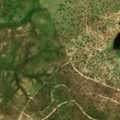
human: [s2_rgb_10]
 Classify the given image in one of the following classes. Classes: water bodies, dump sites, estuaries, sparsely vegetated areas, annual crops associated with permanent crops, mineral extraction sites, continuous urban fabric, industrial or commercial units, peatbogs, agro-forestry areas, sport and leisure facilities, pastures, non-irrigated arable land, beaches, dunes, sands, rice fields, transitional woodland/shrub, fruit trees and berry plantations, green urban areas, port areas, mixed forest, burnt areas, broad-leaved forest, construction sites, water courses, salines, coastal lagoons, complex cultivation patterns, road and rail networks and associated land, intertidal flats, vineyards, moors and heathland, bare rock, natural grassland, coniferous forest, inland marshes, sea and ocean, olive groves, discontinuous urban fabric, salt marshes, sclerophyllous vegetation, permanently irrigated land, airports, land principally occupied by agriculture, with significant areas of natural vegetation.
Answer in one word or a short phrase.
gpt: pastures, agro-forestry areas, transitional woodland/shrub